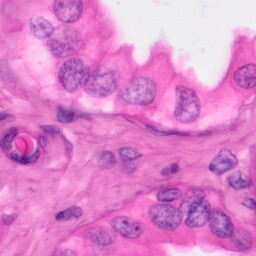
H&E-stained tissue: Pancreatic